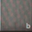
Piece: xx